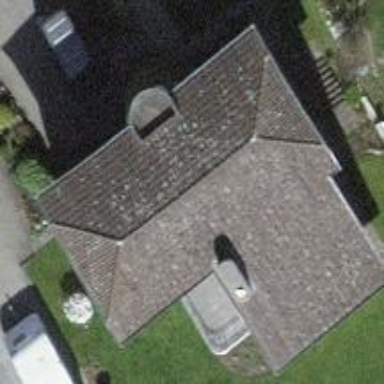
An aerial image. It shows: Detached building.